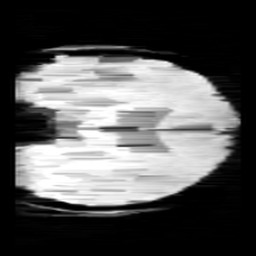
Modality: minIP
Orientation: coronal
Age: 12
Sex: male
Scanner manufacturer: siemens
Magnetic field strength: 3 T
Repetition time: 0.027 s
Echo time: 0.02 s